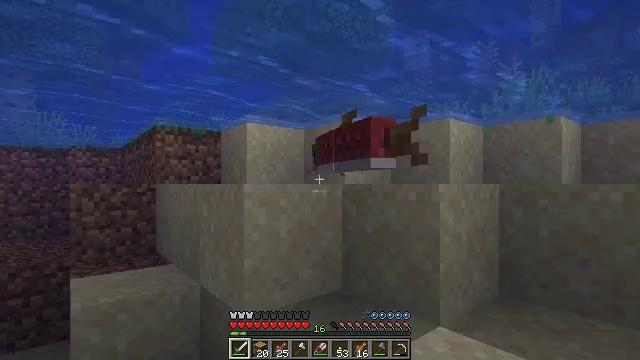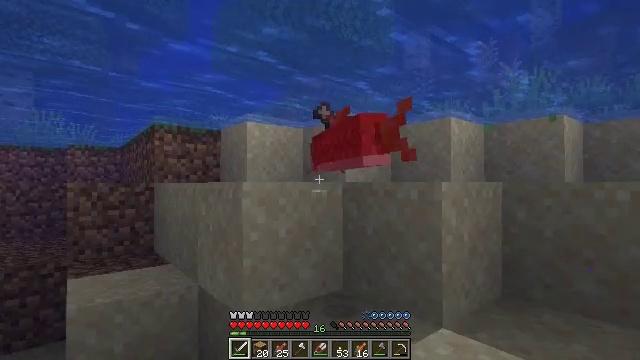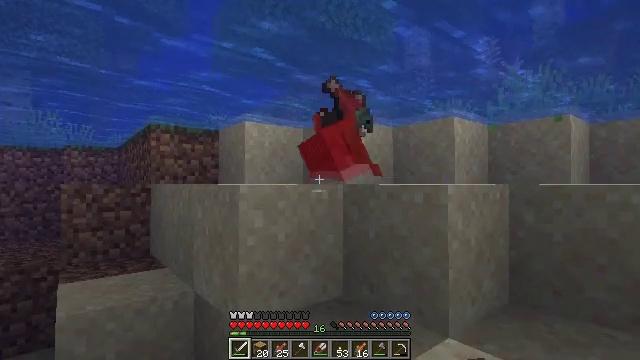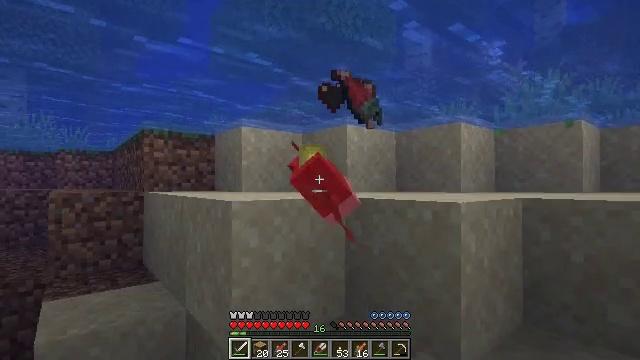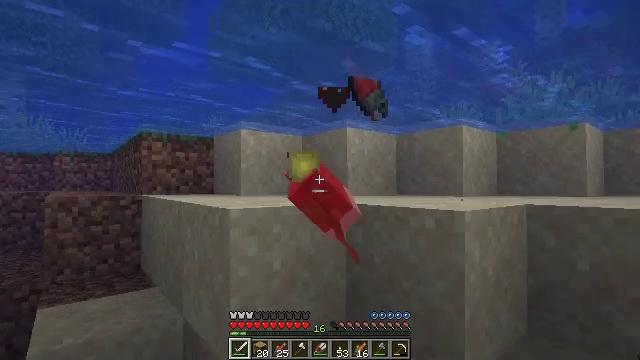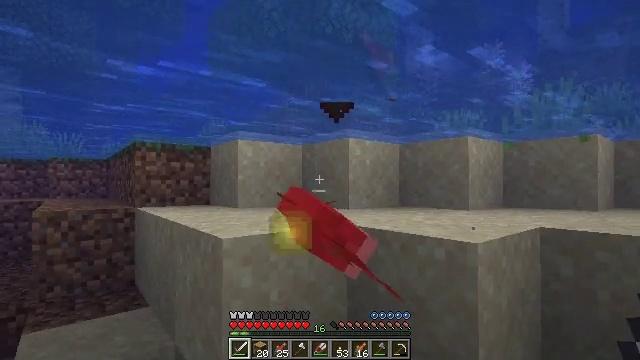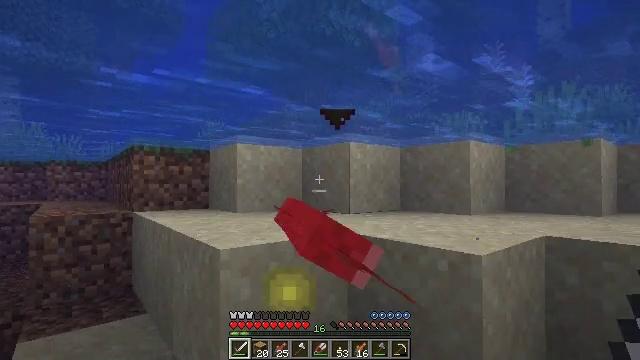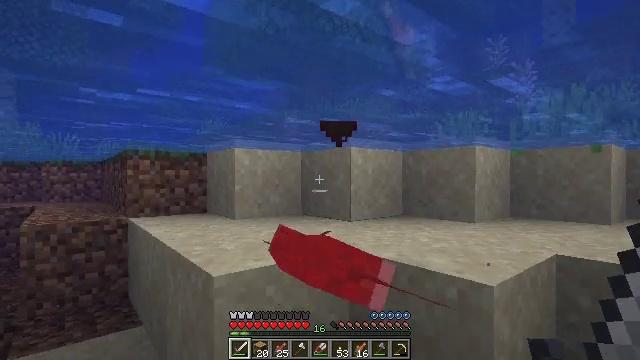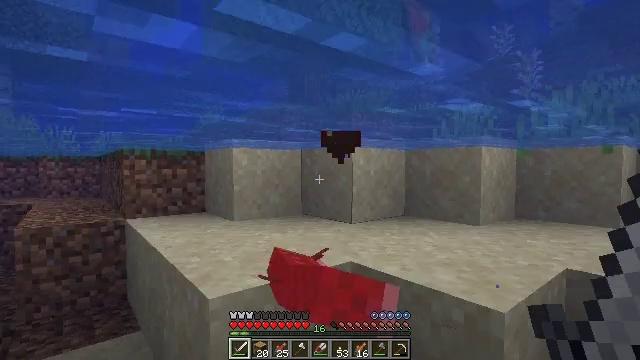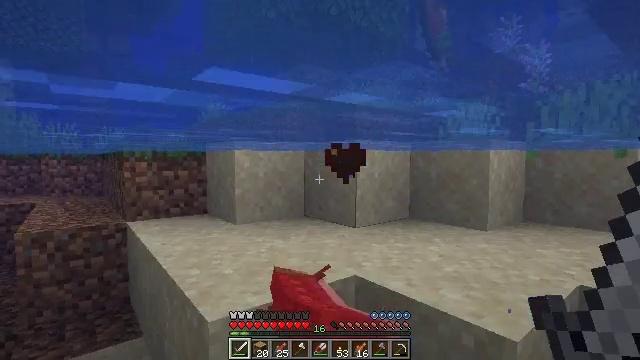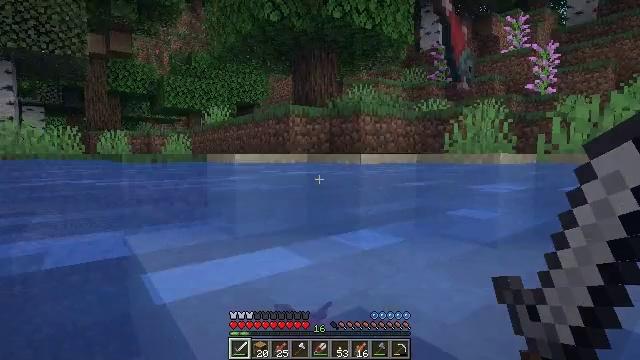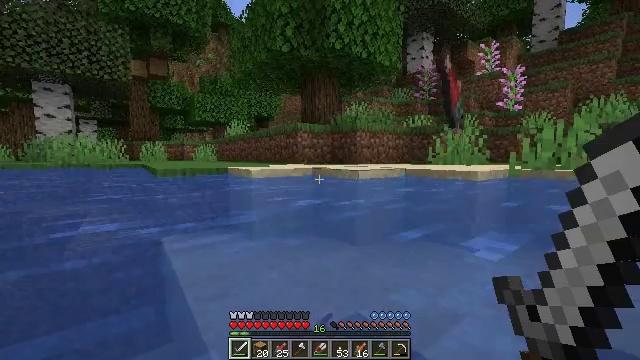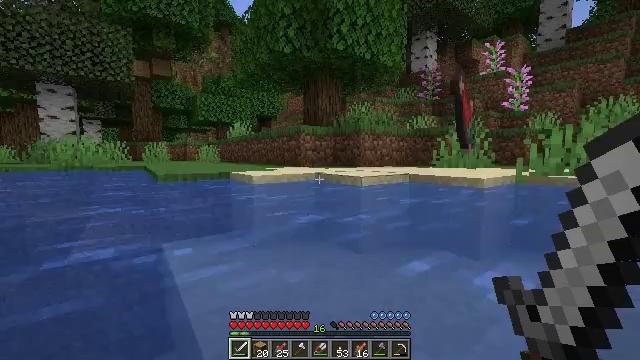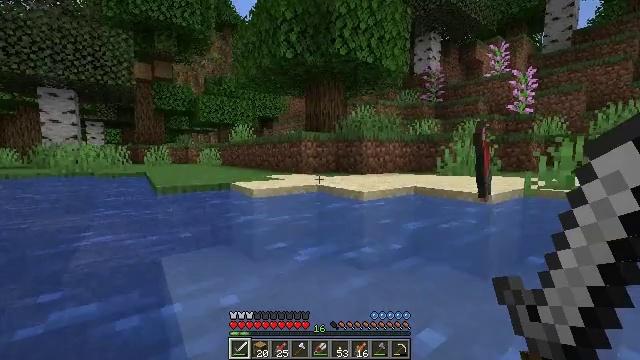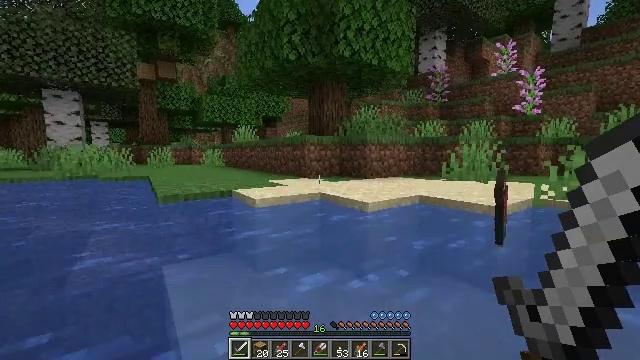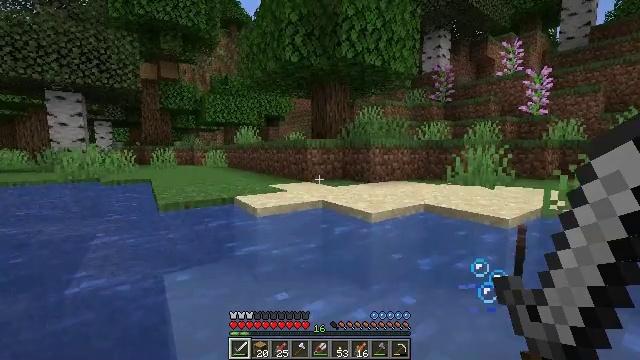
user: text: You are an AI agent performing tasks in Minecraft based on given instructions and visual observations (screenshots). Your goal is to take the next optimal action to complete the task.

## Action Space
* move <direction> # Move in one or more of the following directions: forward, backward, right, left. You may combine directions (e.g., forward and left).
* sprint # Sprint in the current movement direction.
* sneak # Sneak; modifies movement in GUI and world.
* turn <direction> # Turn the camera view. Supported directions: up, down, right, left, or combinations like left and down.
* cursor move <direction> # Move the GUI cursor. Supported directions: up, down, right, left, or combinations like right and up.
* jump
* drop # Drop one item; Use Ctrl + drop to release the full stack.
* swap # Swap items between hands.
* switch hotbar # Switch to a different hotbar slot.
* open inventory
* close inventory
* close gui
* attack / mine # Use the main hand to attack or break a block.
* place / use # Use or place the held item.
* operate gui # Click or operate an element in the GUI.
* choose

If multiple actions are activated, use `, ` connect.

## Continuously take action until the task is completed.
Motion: motion action
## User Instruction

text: Break the tall seagrass.
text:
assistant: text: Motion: move forward, jump
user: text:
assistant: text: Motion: move forward, jump
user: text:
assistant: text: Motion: move forward, jump
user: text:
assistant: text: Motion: move forward, jump
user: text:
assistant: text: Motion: move forward, jump
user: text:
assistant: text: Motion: move forward, jump
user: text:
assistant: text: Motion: move forward, turn down, jump
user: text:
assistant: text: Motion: move forward, turn down, jump
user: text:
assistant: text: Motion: move forward, turn down, jump
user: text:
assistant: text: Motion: move forward, jump
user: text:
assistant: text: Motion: move forward, jump
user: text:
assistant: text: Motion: move forward, jump
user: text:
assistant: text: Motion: move forward, jump
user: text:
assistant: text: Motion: move forward, jump
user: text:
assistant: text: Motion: move forward
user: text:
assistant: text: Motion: move forward
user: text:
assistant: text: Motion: move forward and move right
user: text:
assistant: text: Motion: move forward and move right
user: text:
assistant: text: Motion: move forward and move right
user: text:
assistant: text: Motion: move forward and move right, turn left
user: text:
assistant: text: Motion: move forward and move right, turn left
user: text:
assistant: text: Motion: move forward and move right, turn left and down
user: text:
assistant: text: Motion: move forward and move right, turn left and down
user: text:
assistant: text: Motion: move forward and move right, turn left and down
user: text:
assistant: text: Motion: move forward and move right, turn left and down
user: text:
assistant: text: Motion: move forward and move right, turn left and down
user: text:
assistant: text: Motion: move forward and move right, turn left and down
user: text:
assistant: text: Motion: move forward and move right, turn left
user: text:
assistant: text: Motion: move forward and move right, turn left
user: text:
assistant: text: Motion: move forward and move right, turn left